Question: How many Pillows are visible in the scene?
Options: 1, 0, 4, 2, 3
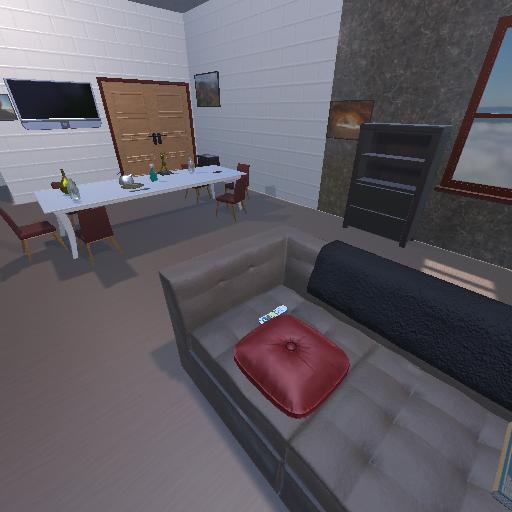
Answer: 1